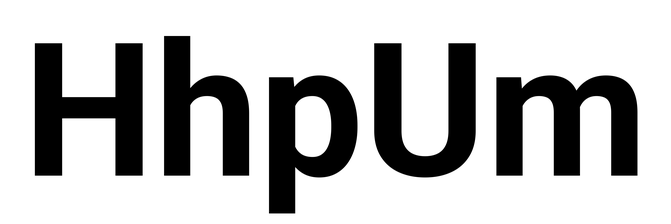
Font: Roboto_Bold